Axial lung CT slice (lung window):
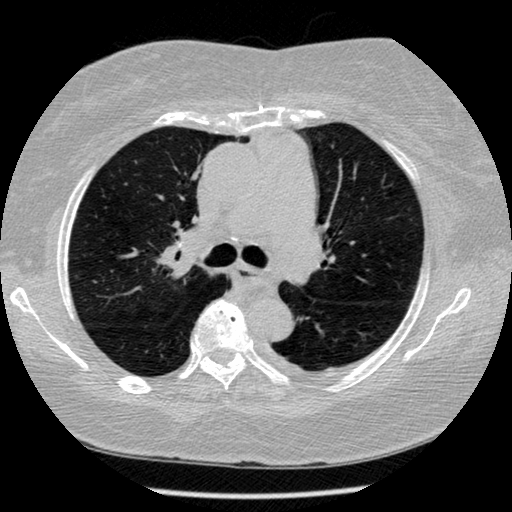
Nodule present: no